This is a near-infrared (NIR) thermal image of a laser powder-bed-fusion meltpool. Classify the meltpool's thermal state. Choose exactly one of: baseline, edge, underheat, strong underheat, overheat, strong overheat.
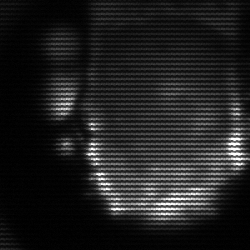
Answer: baseline